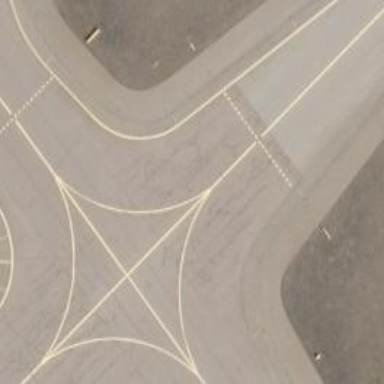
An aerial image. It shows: Image of taxiway at airport.